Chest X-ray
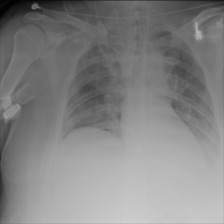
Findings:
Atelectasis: negative
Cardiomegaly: negative
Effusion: positive
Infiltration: negative
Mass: negative
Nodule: negative
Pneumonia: negative
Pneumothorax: negative
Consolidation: negative
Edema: negative
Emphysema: negative
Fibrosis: negative
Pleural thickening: negative
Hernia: negative